Field crop: maize
Growth stage: 2
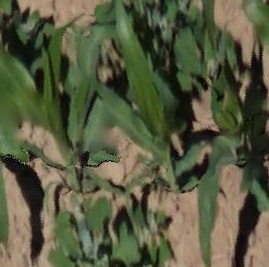
Species: maize